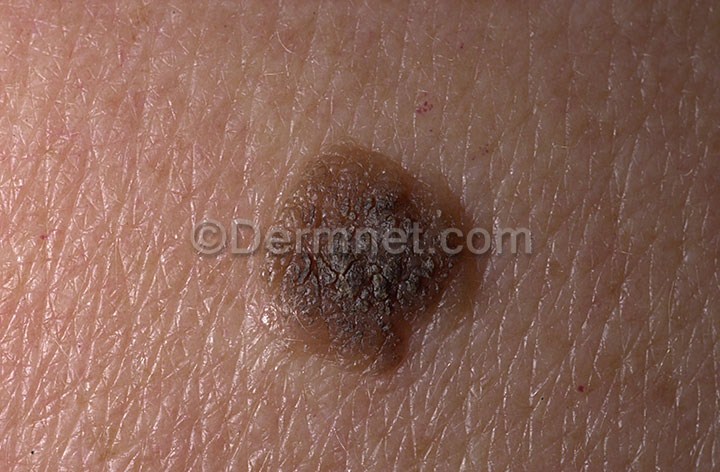
Disease: Melanoma Skin Cancer Nevi and Moles